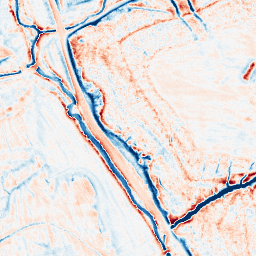
Category: edge_preserving
Decomposition family: anisotropic_diffusion
Decomposition parameters: iterations: 50
kappa: 10
gamma: 0.1
Upsampling method: quintic
Upsampling parameters: scale: 4
Upsampling scale: 4